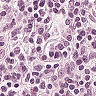
Metastatic tissue present: no